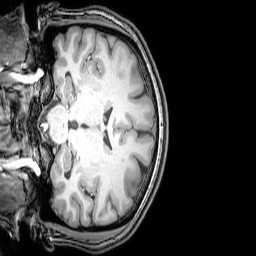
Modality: T1w
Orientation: coronal
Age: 21
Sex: female
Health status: healthy
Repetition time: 0.081 s
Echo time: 0.037 s